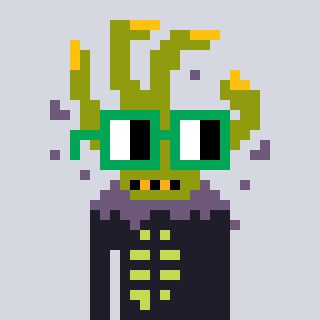
a pixel art character with square green glasses, a zombie-hand-shaped head and a grayscale-colored body on a cool background